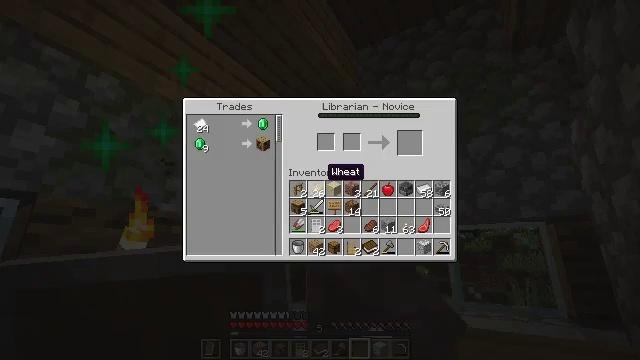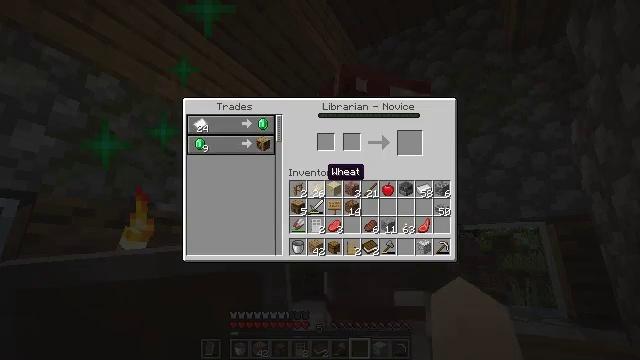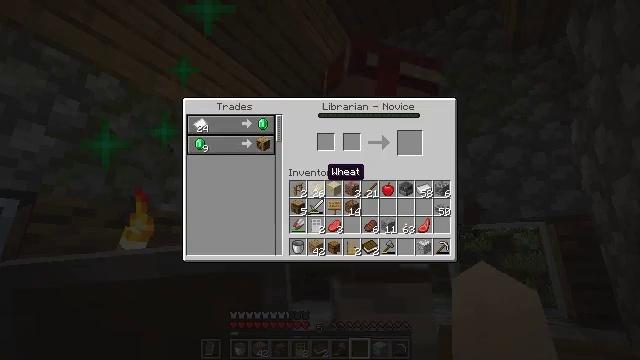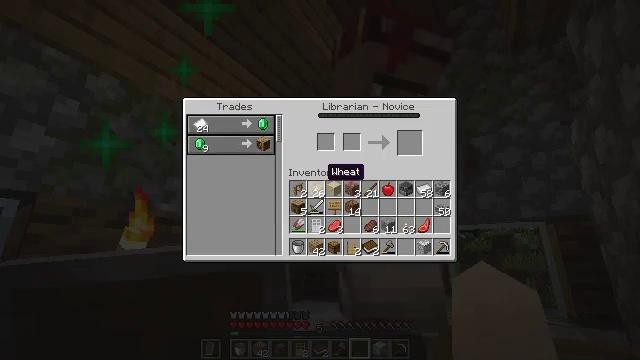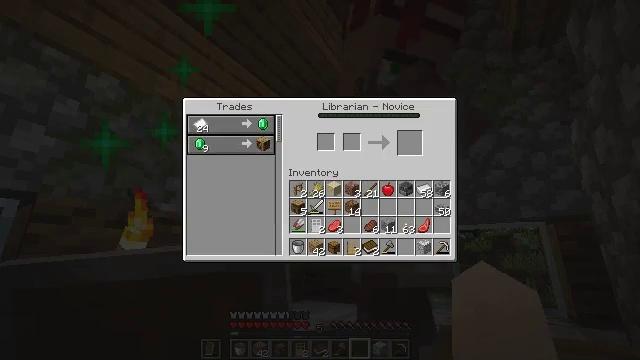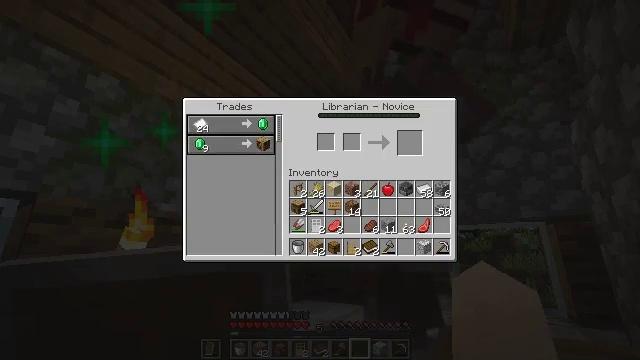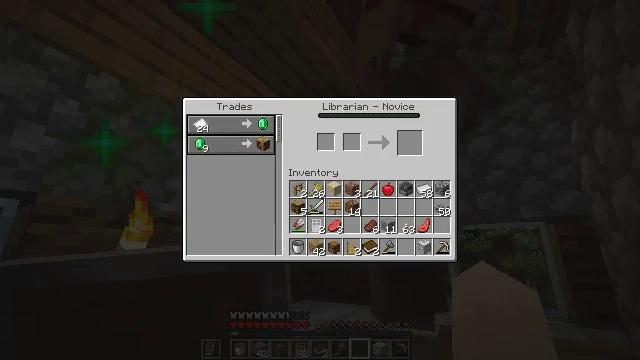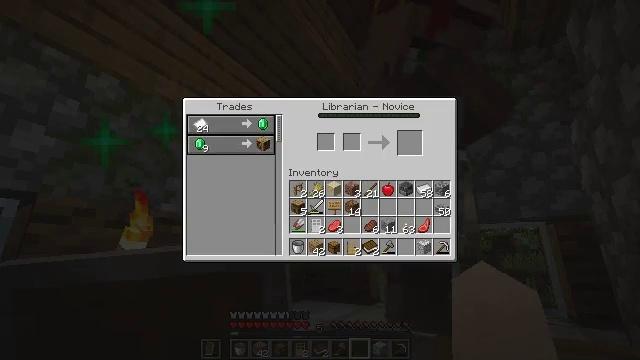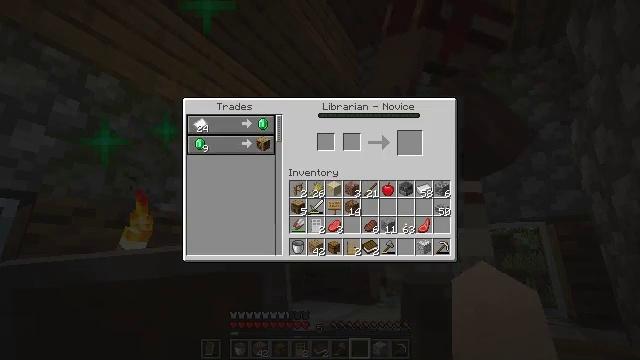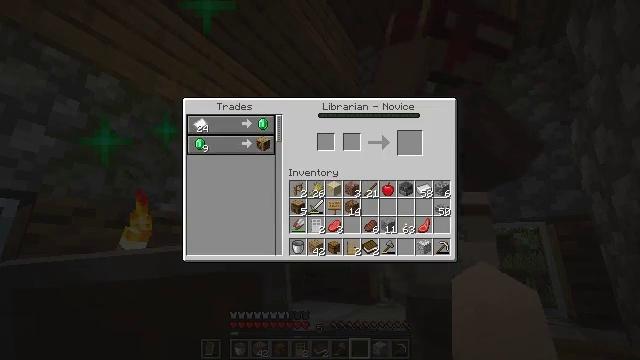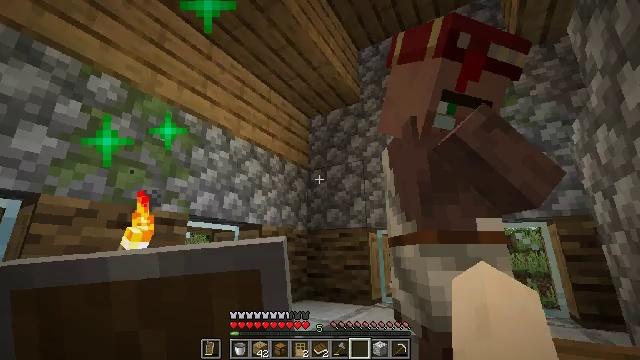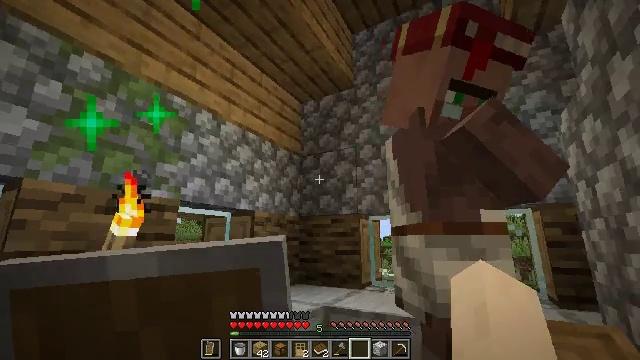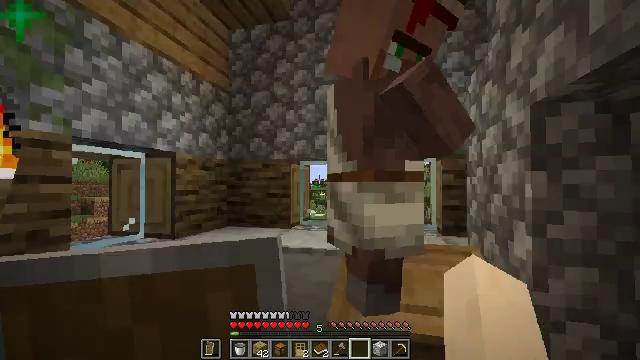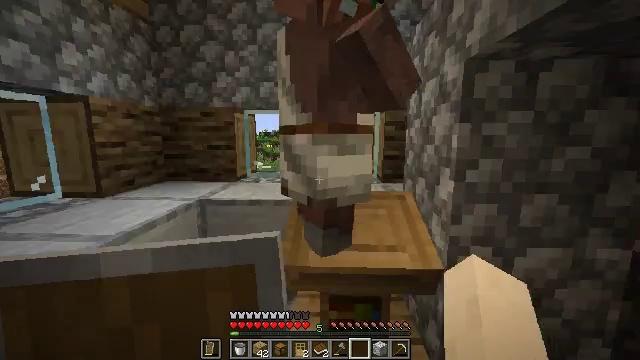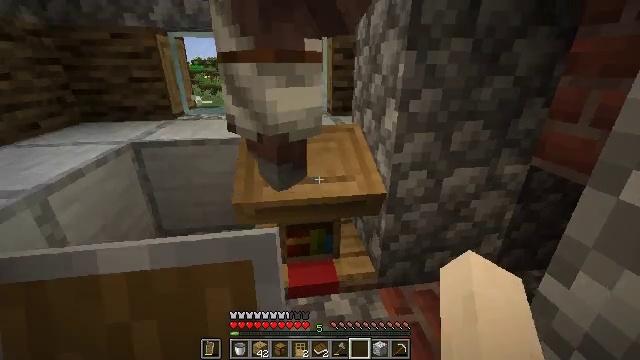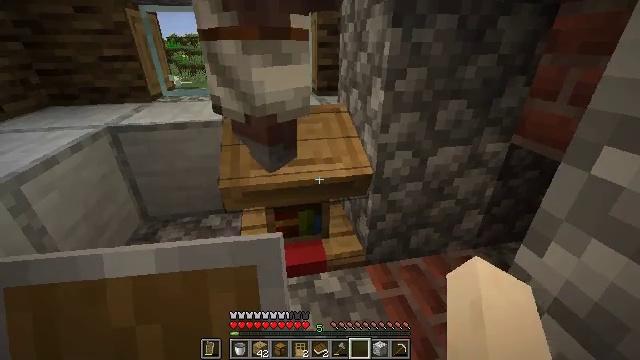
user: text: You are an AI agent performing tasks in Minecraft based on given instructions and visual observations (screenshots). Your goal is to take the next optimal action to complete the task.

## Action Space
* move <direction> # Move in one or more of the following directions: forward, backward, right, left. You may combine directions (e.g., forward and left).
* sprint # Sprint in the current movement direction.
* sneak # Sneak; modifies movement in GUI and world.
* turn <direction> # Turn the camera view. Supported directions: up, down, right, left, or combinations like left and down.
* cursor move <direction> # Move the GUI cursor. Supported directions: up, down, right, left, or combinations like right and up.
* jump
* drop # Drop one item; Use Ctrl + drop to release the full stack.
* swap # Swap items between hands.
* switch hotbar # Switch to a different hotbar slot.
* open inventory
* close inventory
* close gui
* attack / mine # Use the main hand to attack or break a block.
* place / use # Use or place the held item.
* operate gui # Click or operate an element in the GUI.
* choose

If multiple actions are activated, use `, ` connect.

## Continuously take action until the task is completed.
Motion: motion action
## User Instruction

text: Left-click to mine the lectern.
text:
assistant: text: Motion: no_op
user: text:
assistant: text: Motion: no_op
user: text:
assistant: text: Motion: no_op
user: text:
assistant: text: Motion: turn left and up
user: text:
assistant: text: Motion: no_op
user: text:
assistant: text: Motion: turn up
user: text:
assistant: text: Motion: no_op
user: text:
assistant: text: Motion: turn up
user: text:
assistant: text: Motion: no_op
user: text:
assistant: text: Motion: open inventory
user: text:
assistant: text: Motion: turn right and down, open inventory
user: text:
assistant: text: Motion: turn right and down, open inventory
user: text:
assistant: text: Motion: turn right and down
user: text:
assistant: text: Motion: turn right and down
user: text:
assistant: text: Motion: turn right and down
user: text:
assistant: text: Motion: no_op
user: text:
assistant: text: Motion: no_op
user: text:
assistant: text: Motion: no_op
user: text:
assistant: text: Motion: no_op
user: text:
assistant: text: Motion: no_op
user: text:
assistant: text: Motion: no_op
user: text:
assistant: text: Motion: turn down
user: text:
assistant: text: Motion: turn left and down
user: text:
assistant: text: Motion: turn down
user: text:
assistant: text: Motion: no_op
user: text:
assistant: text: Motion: no_op
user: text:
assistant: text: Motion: no_op
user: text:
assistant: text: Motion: attack / mine
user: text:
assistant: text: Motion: attack / mine
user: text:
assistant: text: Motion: attack / mine